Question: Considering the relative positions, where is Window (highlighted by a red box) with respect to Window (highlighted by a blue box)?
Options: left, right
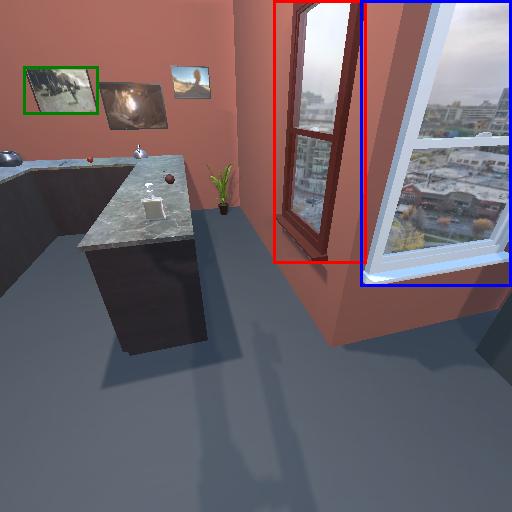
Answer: left